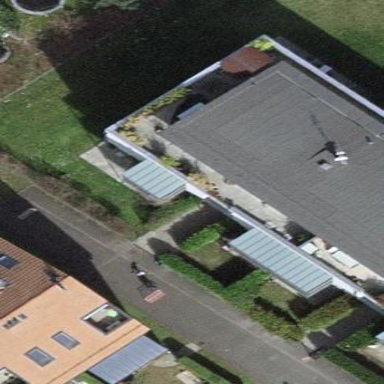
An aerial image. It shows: Garden enclosed by fence.